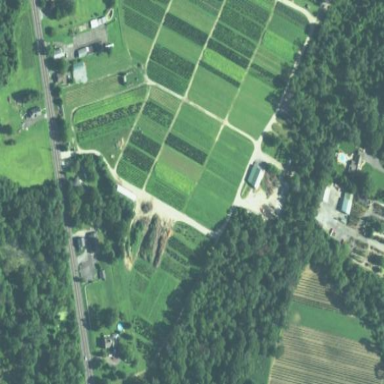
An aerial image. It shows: Beautiful vineyard in the countryside.